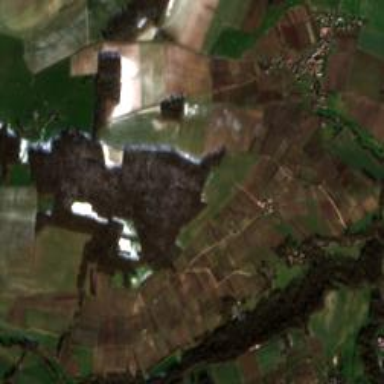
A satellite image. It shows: Vineyard where grapes are grown.